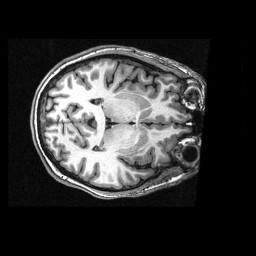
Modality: T1w
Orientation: axial
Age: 22
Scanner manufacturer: siemens
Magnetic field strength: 3 T
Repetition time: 2.3 s
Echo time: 0.00336 s